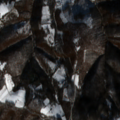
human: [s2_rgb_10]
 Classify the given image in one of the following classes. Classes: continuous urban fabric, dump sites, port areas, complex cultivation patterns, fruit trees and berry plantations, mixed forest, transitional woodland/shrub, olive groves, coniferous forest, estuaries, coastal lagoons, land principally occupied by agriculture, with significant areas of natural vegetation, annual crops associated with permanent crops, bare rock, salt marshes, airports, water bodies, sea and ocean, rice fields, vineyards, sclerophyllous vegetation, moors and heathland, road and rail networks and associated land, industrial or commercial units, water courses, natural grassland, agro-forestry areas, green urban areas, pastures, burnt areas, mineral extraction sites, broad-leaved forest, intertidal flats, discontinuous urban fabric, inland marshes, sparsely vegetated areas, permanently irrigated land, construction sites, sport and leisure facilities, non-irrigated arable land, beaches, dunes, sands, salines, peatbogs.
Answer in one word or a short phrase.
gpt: land principally occupied by agriculture, with significant areas of natural vegetation, broad-leaved forest